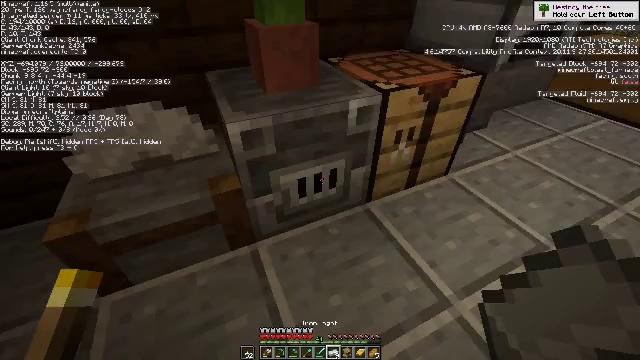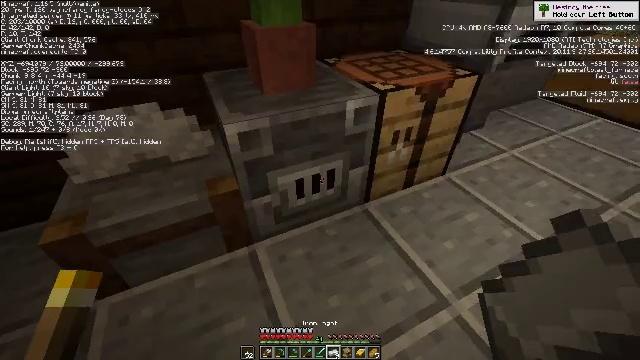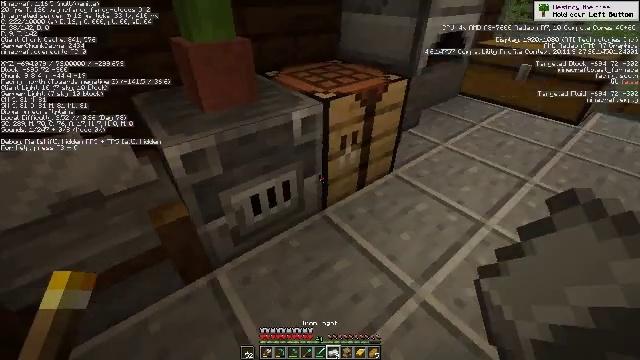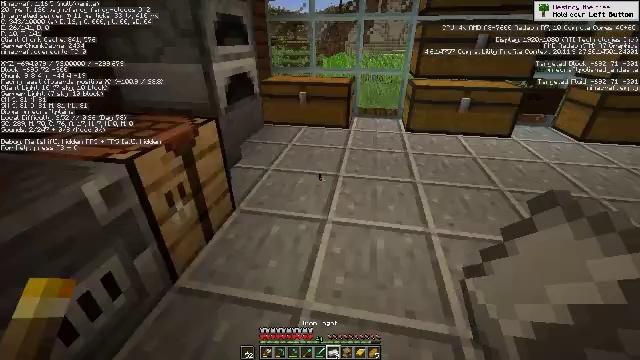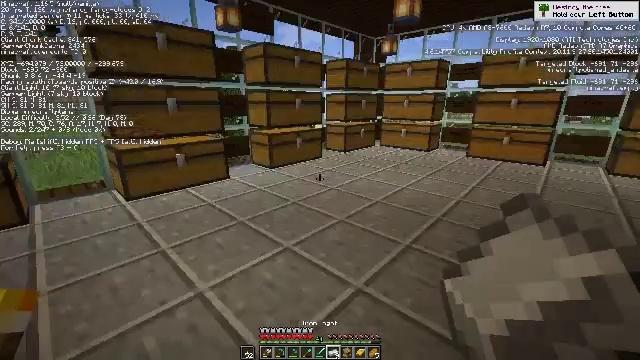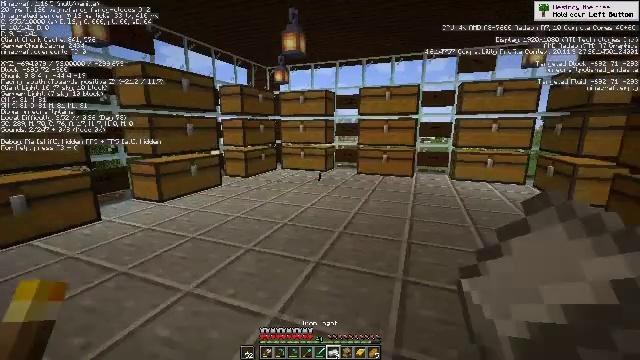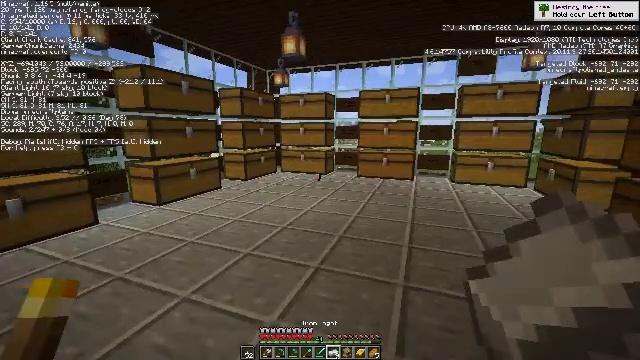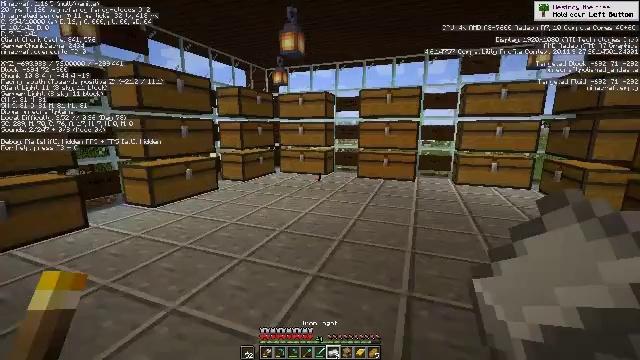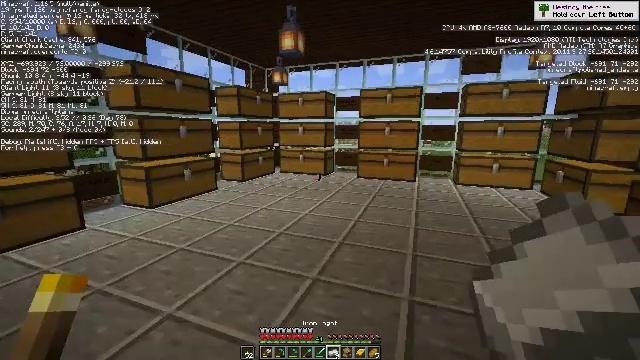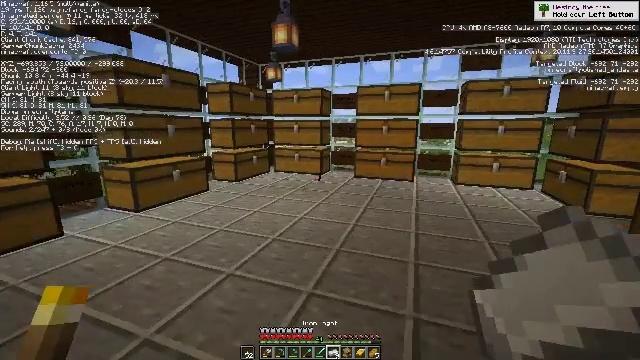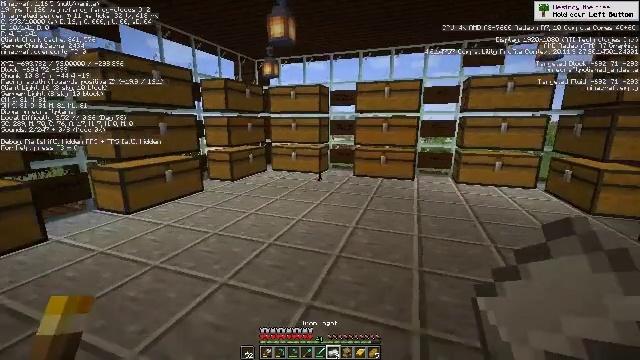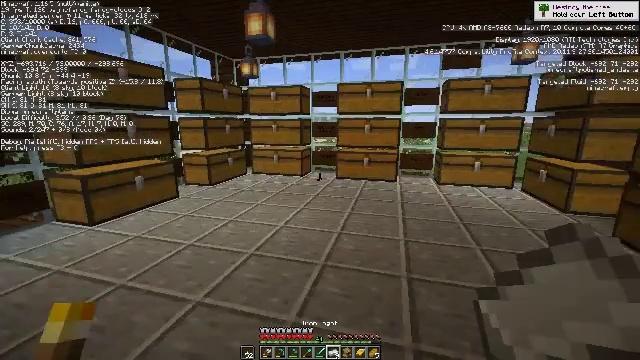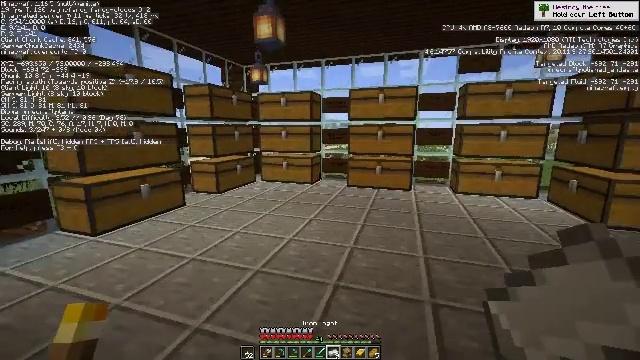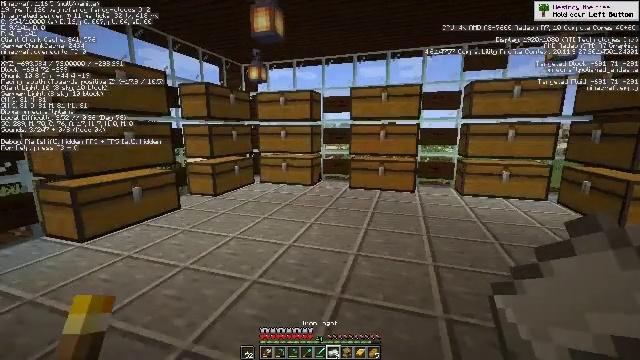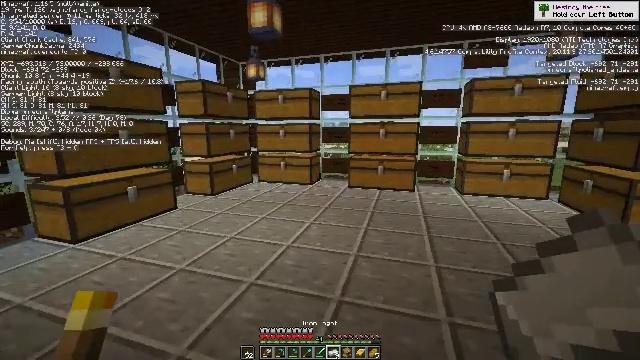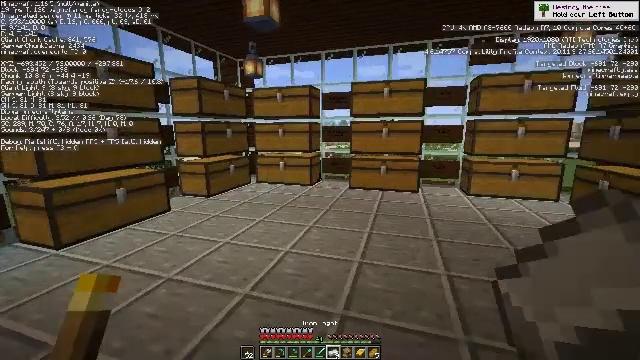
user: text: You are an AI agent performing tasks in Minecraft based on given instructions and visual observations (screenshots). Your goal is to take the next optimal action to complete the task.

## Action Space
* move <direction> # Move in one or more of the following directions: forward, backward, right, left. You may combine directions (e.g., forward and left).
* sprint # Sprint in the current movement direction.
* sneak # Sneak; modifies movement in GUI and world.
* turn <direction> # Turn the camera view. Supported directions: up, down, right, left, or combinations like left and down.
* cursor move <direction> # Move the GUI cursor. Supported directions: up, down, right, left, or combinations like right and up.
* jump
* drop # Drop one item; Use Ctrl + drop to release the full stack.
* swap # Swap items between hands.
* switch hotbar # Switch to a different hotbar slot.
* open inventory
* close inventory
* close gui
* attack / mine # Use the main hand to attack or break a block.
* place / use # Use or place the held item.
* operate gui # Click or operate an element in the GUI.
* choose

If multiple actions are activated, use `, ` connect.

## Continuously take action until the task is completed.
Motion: motion action
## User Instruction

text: Get a black bed by crafting with black wool.
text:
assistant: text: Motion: no_op
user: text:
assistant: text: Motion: turn right and up
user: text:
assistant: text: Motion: turn right and up
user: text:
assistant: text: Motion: turn right and up
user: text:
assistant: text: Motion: turn right and up
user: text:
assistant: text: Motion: move forward
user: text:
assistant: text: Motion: move forward
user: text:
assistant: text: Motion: move forward
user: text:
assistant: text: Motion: move forward
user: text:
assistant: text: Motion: move forward
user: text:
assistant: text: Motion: move forward, turn right
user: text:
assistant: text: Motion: move forward, turn left and up
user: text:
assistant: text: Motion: move forward
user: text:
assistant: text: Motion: move forward
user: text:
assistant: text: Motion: move forward
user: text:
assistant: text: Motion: move forward
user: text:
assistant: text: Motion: move forward
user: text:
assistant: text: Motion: move forward
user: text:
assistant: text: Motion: move forward
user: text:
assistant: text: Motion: move forward
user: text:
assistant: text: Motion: move forward
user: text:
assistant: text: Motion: move forward, turn left
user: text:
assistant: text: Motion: move forward, turn left and down
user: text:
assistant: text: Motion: move forward, turn left
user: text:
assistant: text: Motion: move forward, turn left and down
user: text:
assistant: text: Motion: move forward, turn left and down
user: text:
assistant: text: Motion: move forward and move right, turn left and down
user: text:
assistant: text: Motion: move forward and move right, turn left
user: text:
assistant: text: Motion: move right
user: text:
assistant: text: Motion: move right